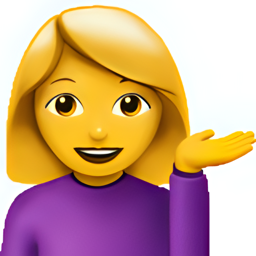
Name: woman tipping hand
Emoji: 💁‍♀️
Group: People & Body
Sub-group: person-gesture